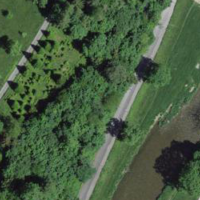
EUNIS habitat code: 40
Species observed at this site:
Pyrausta despicata
Pararge aegeria
Maniola jurtina
Mentha aquatica